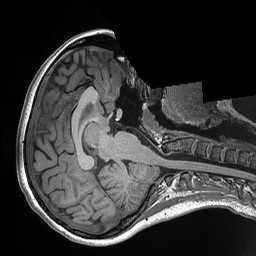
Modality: T1w
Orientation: axial
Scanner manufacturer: siemens
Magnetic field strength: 3 T
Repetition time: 2.3 s
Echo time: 0.00298 s